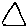
Label: triangle